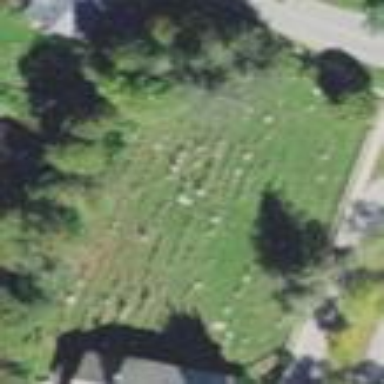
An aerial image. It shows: Grave yard.